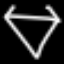
Label: diamond